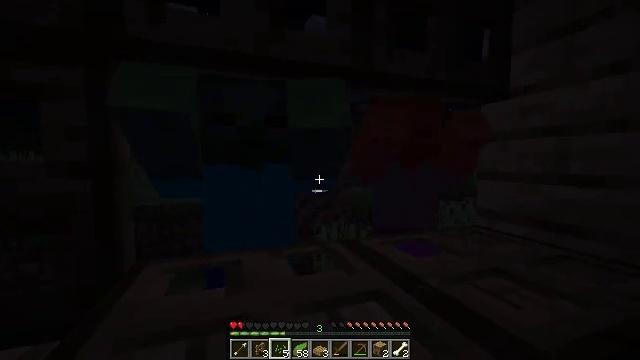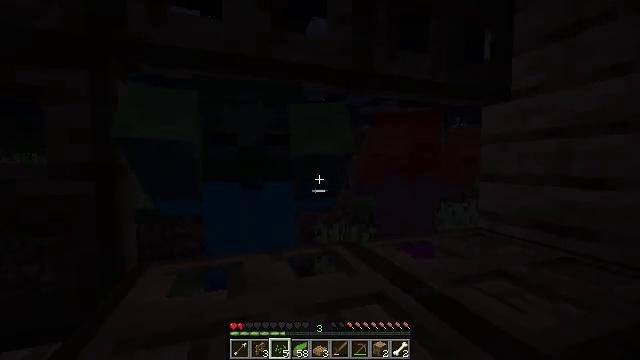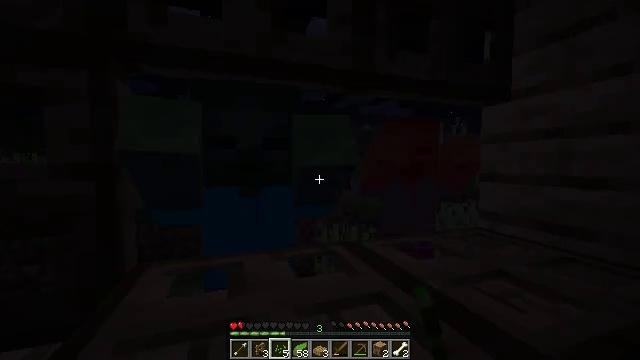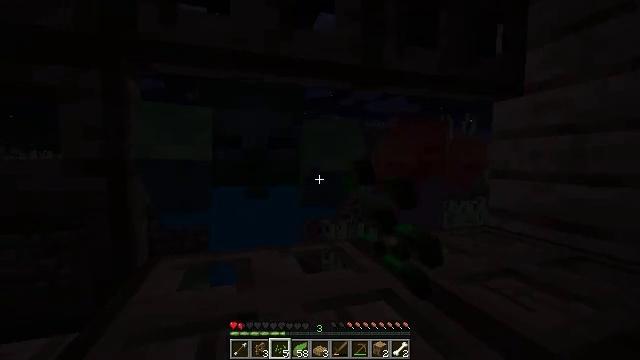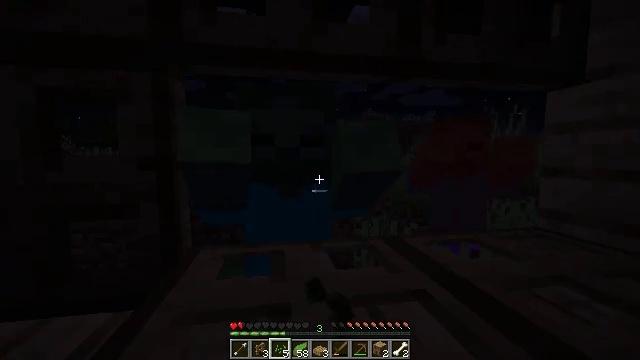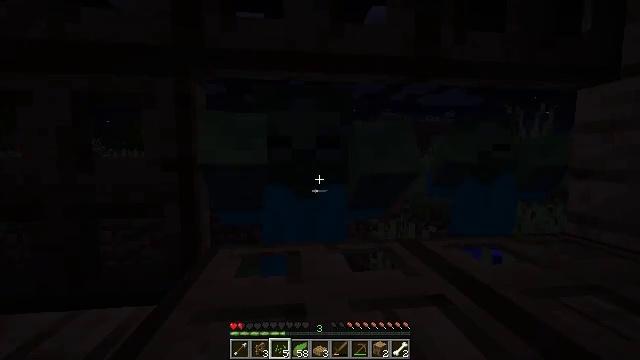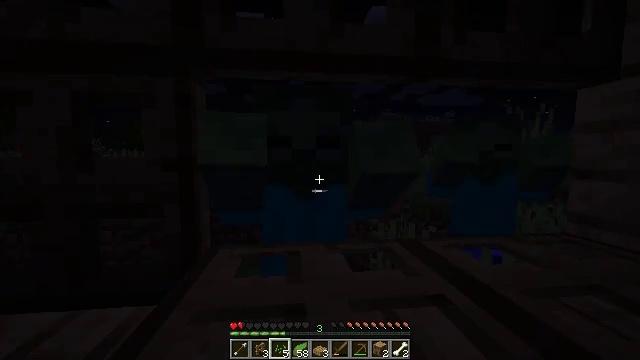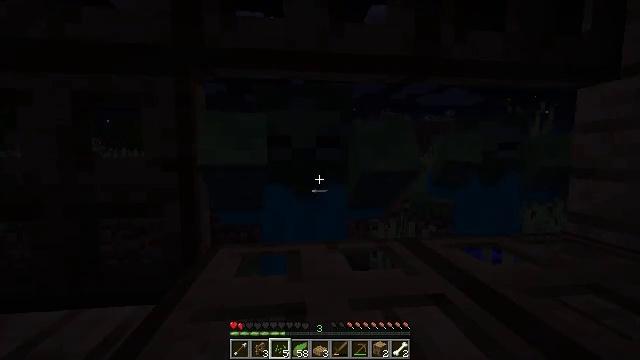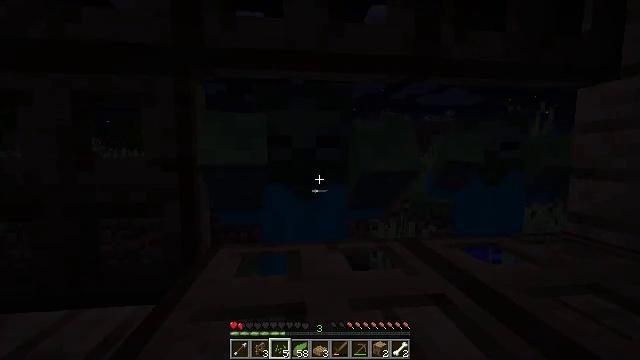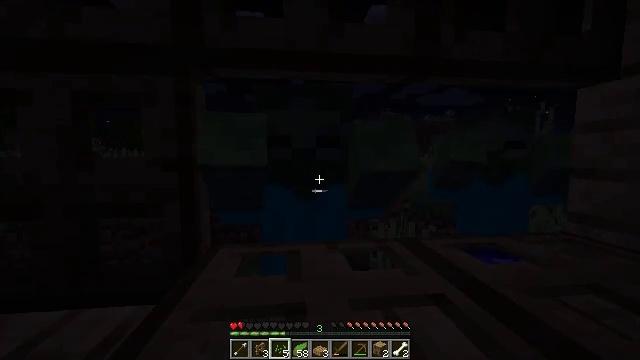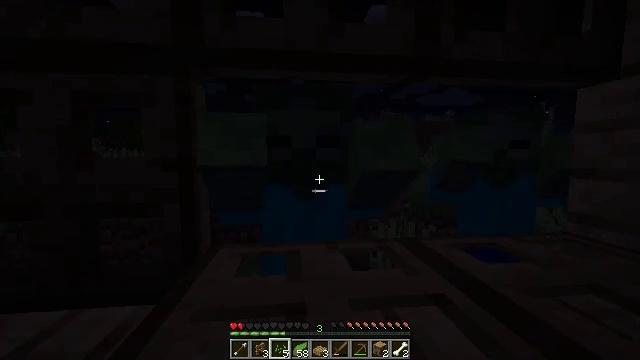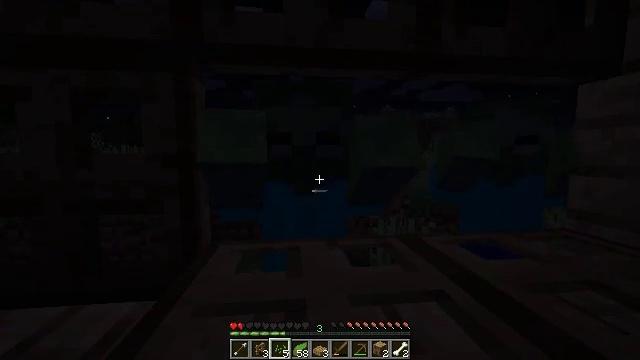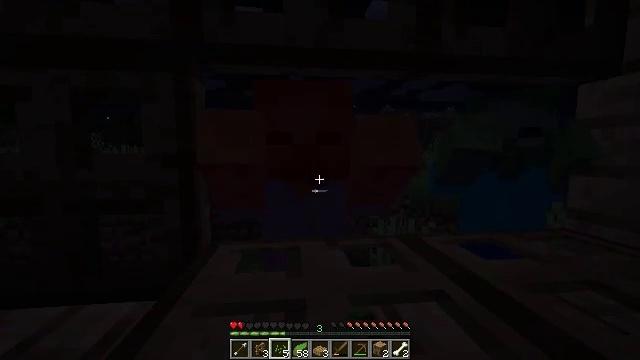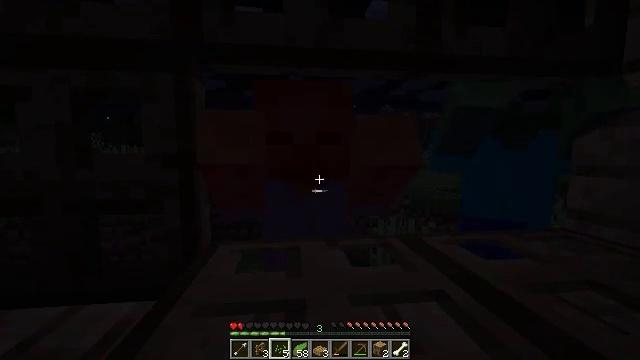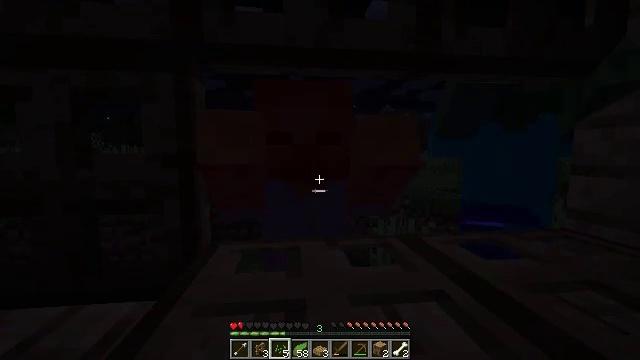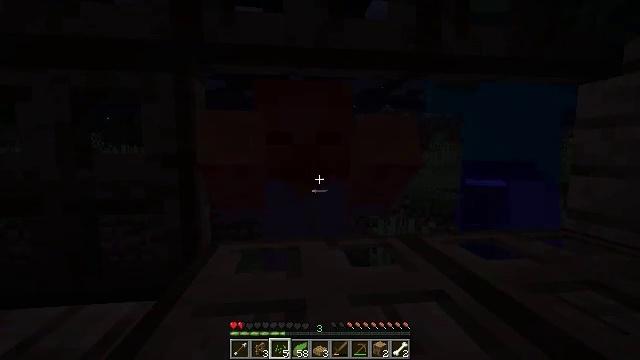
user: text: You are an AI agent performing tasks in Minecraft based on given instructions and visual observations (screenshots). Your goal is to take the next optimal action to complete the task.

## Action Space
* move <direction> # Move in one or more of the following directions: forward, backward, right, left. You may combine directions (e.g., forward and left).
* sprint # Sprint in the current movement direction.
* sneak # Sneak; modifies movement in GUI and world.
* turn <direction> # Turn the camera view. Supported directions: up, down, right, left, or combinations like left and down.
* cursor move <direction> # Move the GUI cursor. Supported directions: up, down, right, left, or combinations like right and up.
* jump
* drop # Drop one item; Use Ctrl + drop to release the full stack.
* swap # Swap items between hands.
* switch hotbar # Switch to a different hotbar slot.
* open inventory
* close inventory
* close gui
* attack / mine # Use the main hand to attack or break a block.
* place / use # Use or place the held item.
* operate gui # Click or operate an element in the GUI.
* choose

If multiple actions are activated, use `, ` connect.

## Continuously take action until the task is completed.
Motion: motion action
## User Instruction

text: Hunt the zombie.
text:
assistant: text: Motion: attack / mine
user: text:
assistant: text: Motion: attack / mine
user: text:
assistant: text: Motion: turn left, attack / mine
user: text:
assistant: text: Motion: turn left, attack / mine
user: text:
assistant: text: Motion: turn left, attack / mine
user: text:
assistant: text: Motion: no_op
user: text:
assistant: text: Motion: attack / mine
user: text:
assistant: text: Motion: attack / mine
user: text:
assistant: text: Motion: attack / mine
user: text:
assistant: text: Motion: no_op
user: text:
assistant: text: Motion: attack / mine
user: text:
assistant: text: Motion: attack / mine
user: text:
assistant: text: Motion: attack / mine
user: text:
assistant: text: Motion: no_op
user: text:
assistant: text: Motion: attack / mine
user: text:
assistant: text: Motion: attack / mine
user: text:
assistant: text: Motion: attack / mine
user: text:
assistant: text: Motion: attack / mine
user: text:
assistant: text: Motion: attack / mine
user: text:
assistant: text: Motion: attack / mine
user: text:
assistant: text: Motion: turn right, attack / mine
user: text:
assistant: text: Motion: turn right, attack / mine
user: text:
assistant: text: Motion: attack / mine
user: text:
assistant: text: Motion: attack / mine
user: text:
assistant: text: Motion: turn right and up, attack / mine
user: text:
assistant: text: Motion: turn right and up, attack / mine
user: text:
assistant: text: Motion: no_op
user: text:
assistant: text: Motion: attack / mine
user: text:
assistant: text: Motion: attack / mine
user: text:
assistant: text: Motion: attack / mine